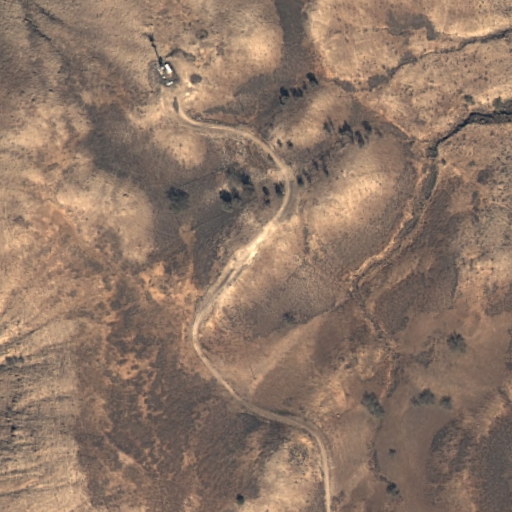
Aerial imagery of mountain in Hawaii named Pu‘uanahulu Mountain containing only unknown